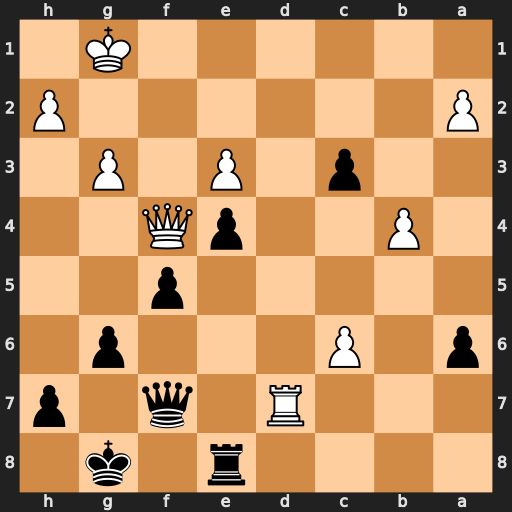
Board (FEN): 4r1k1/3R1q1p/p1P3p1/5p2/1P2pQ2/2p1P1P1/P6P/6K1
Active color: b
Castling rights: -
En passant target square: -
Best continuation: c2 Qf1 Qxa2